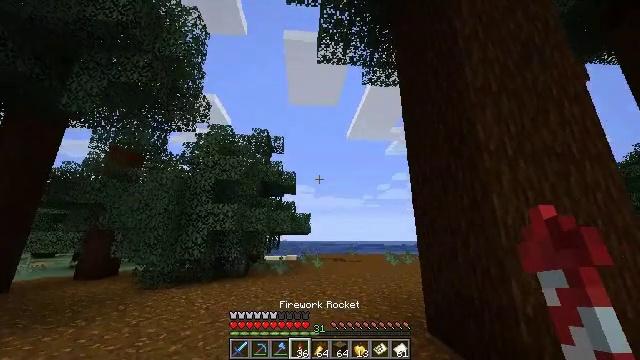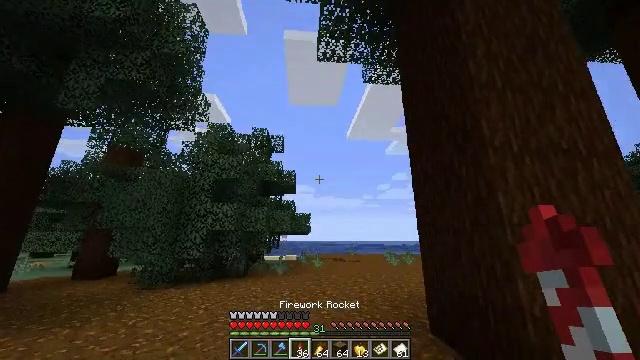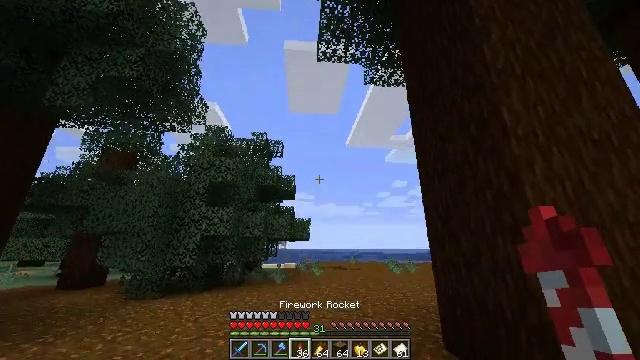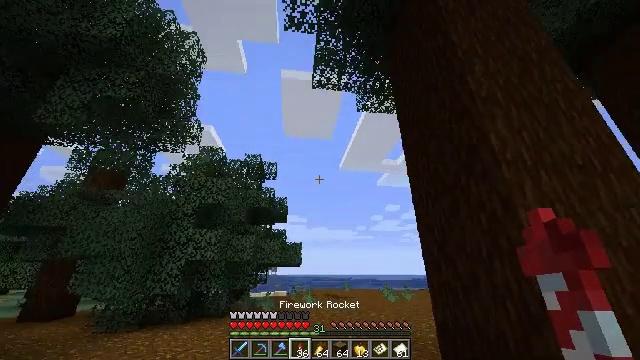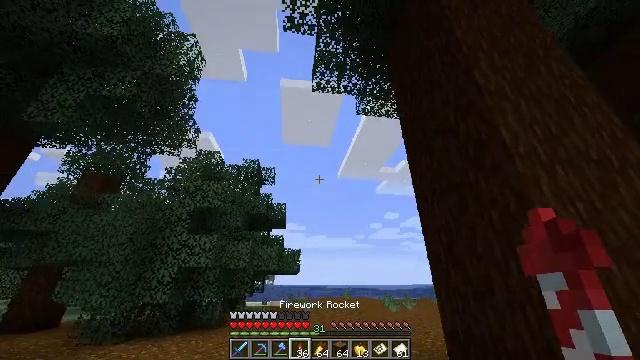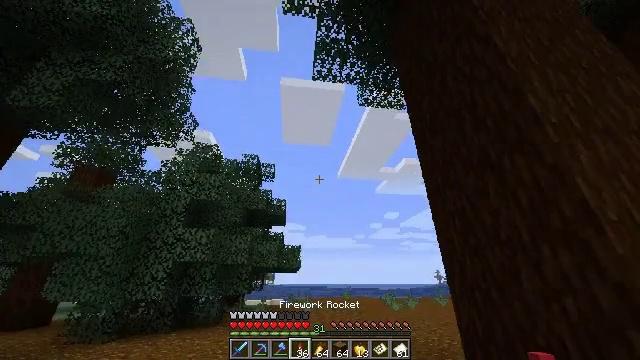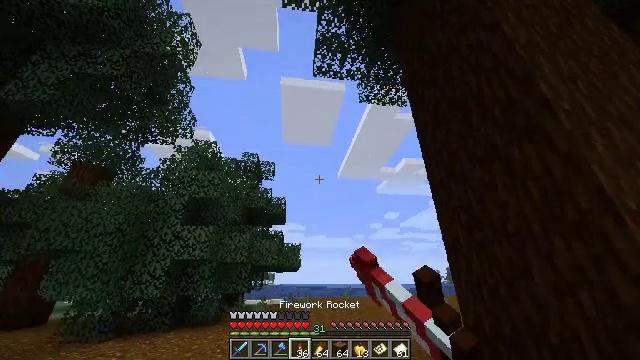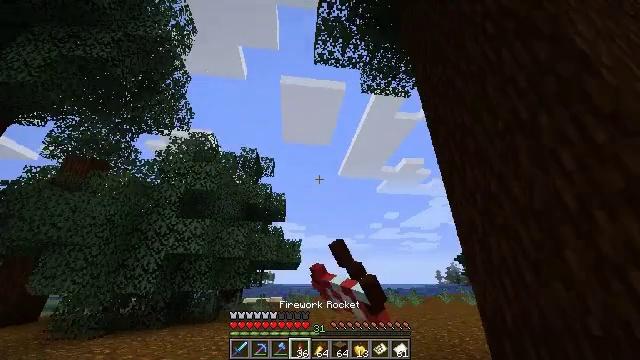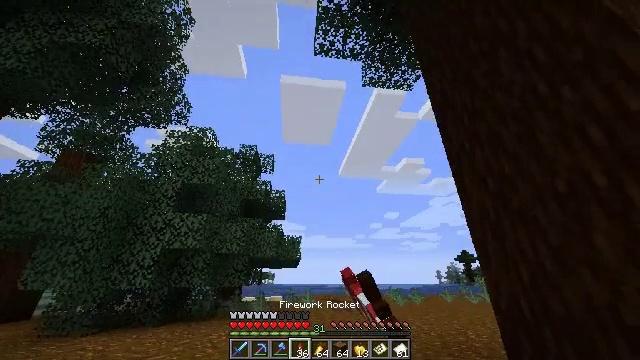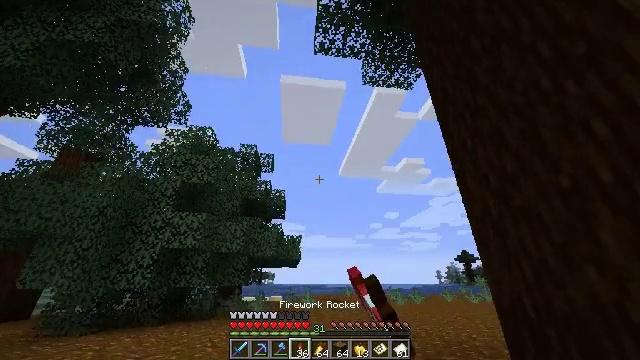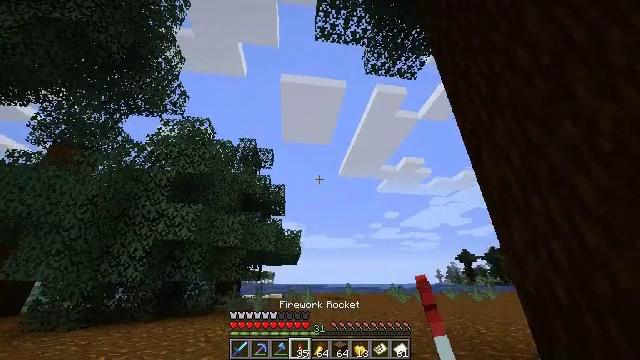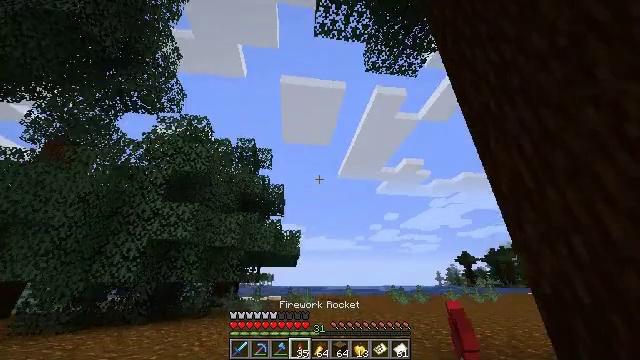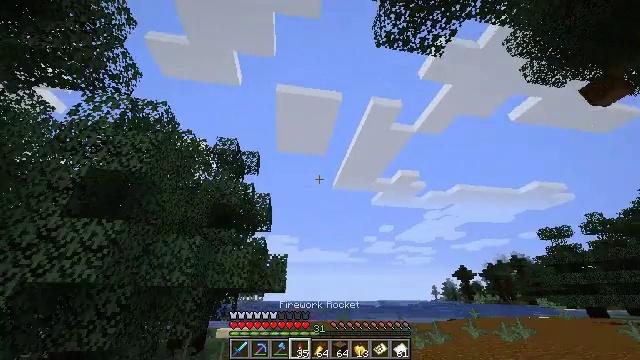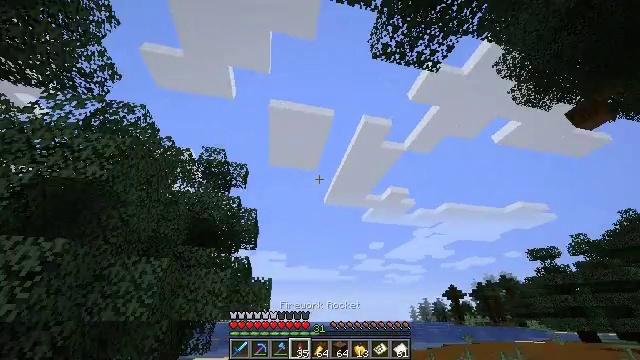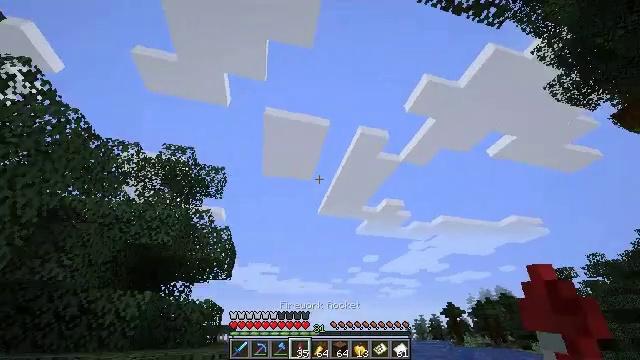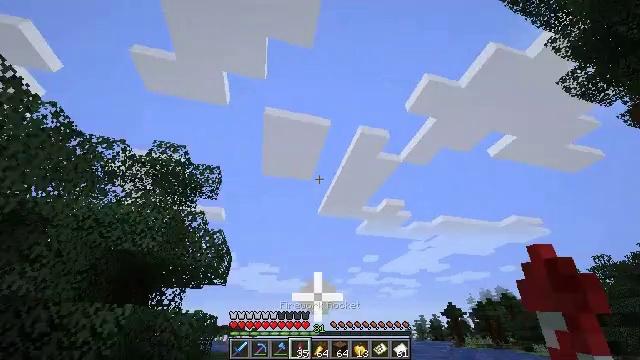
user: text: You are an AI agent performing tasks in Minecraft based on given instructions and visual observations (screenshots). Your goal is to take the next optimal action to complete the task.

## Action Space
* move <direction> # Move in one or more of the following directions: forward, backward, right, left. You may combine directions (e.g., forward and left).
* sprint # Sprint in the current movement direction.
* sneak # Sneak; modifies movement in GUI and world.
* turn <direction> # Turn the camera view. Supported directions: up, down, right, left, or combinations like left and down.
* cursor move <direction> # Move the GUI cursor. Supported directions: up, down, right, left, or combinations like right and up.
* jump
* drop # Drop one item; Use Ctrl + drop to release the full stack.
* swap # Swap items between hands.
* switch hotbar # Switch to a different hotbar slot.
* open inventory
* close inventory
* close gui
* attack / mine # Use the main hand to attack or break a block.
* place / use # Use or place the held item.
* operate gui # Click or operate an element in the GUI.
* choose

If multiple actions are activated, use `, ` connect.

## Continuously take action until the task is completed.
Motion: motion action
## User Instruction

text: Punch the spruce leaves to get saplings.
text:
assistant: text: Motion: move forward, sprint, jump
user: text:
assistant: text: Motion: move forward, sprint, turn up, jump
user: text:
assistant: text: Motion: move forward, sprint, turn right and up
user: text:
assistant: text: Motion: move forward, sprint, turn up
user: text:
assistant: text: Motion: move forward, sprint, use / place
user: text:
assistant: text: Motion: move forward, sprint, use / place
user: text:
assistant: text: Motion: move forward, sprint, use / place
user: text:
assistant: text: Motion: move forward, sprint
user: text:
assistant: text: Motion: move forward, sprint
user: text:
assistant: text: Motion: move forward, sprint
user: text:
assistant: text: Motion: move forward, sprint
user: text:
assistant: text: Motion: move forward, sprint, turn right and up
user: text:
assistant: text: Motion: move forward, sprint, turn right and up
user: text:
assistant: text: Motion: move forward, sprint, turn right and up
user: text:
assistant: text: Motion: move forward, sprint
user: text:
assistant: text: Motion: move forward, sprint
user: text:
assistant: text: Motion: move forward
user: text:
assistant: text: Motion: move forward
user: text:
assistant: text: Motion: move forward, turn right
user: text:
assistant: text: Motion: move forward, turn right and down
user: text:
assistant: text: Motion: move forward, turn right and down
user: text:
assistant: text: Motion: move forward, turn right and down
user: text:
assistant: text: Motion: move forward, turn right
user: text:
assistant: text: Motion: move forward, turn right and down
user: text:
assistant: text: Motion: move forward, turn right
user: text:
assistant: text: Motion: move forward, turn right
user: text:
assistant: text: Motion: move forward, turn up
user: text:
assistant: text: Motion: move forward, turn right and up
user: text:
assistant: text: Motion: move forward, turn right and up
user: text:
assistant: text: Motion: move forward, turn right and up